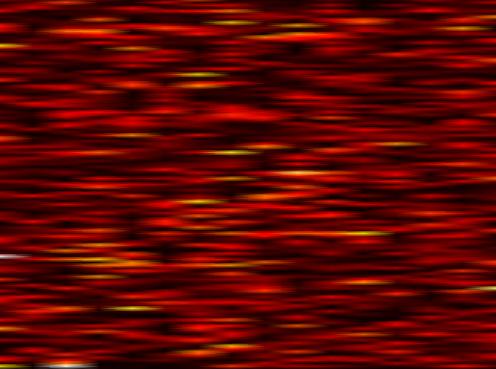
Label: FOFDM